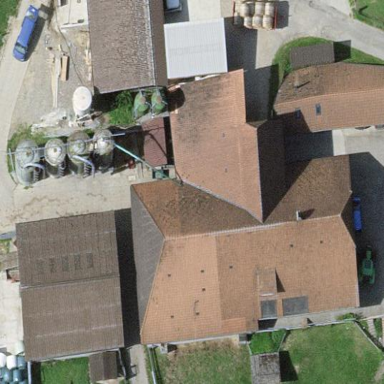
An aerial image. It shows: Farm building.